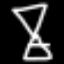
Label: hourglass